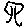
Label: tree